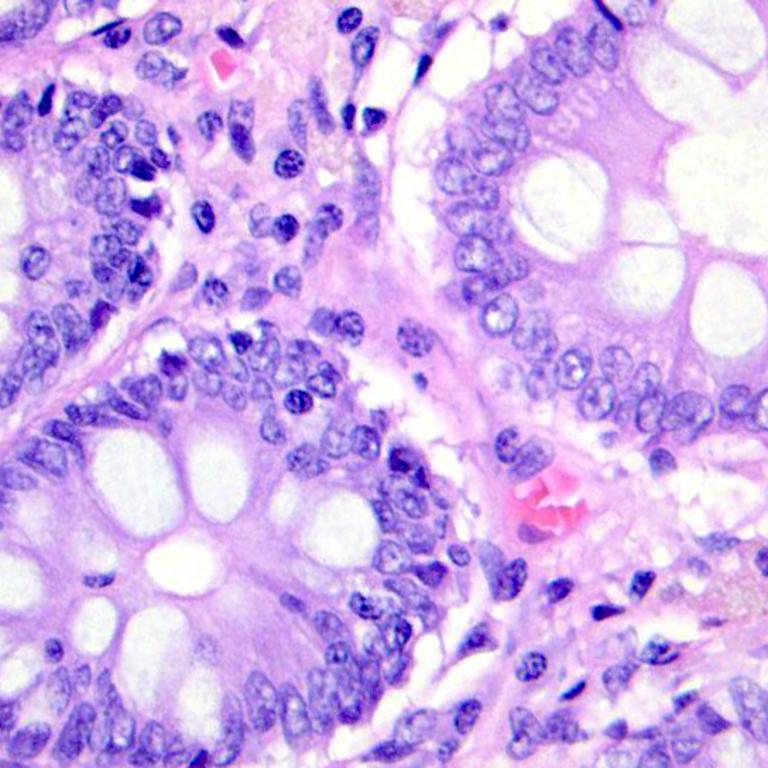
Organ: colon
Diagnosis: benign